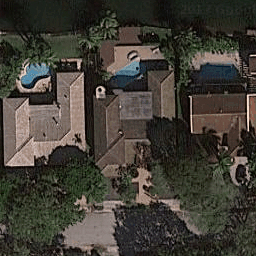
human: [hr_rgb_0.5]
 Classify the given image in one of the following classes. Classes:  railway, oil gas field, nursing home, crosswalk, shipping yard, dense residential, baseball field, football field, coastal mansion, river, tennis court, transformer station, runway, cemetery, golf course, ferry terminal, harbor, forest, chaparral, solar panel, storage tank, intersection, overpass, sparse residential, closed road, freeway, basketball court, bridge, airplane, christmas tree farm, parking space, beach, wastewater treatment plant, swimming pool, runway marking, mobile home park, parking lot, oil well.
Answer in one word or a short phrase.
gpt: coastal mansion